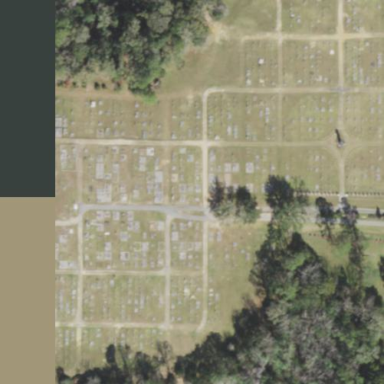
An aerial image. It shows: Cemetery.